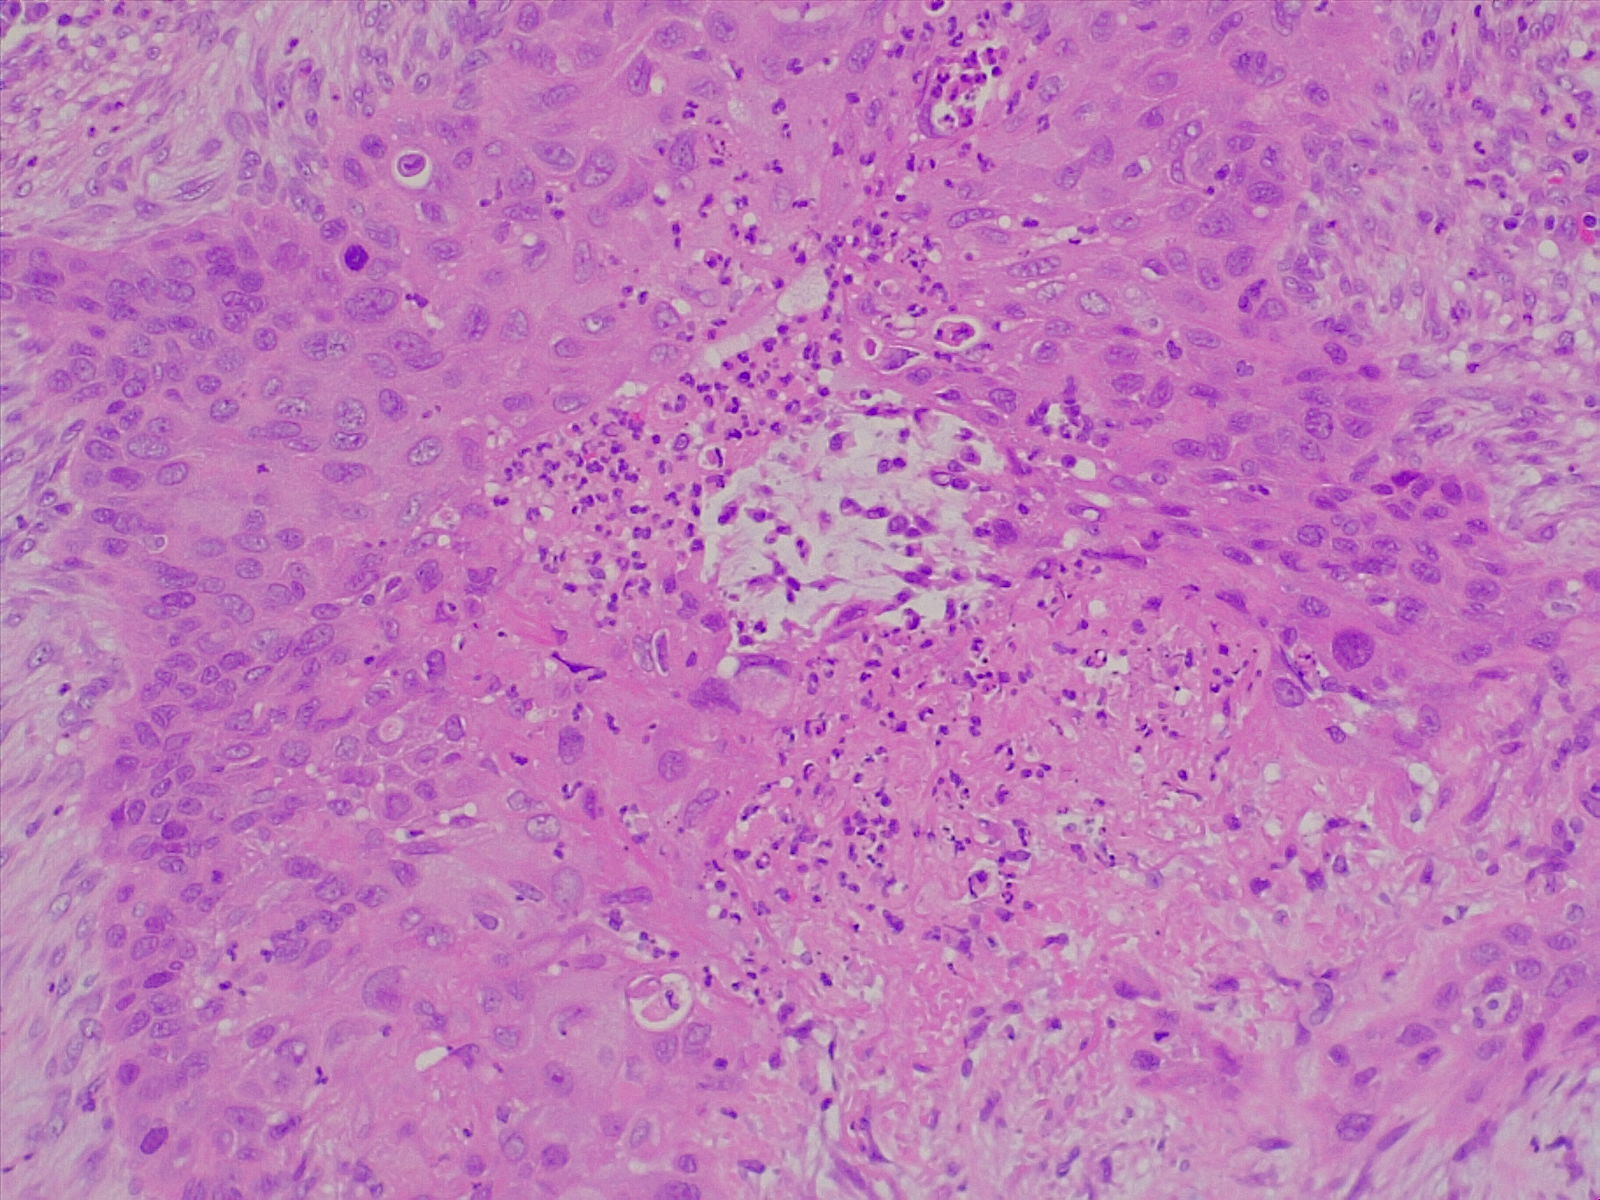
Label: lung squamous cell carcinoma, well differentiated